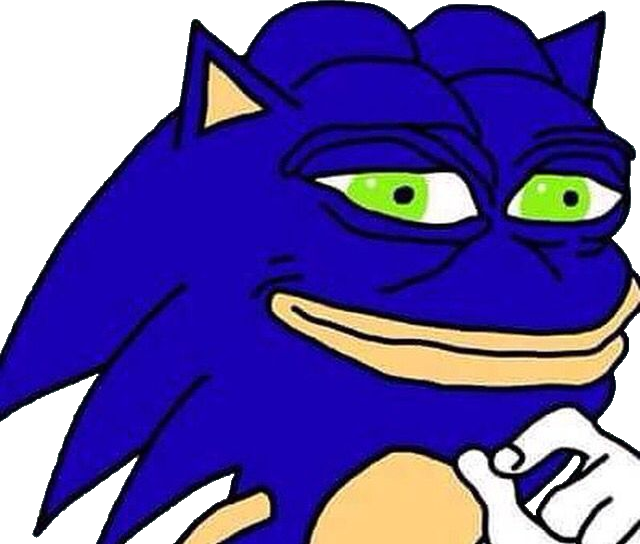
Label: 5_Pepe